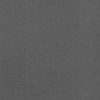
Label: dusty